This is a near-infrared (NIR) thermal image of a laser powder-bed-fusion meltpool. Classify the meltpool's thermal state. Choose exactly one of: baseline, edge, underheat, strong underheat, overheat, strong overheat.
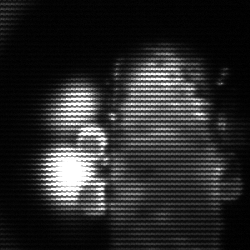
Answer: strong underheat